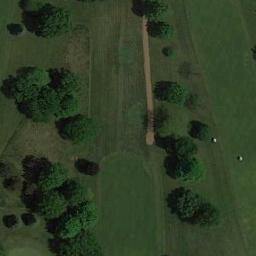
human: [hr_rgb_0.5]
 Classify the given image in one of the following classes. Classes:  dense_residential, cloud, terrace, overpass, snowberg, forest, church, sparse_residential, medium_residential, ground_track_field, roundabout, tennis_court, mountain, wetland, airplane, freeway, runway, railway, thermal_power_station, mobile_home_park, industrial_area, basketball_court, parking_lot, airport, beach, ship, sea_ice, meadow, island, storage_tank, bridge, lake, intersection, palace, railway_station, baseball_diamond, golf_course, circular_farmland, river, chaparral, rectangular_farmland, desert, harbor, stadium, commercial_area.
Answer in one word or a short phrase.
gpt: golf_course